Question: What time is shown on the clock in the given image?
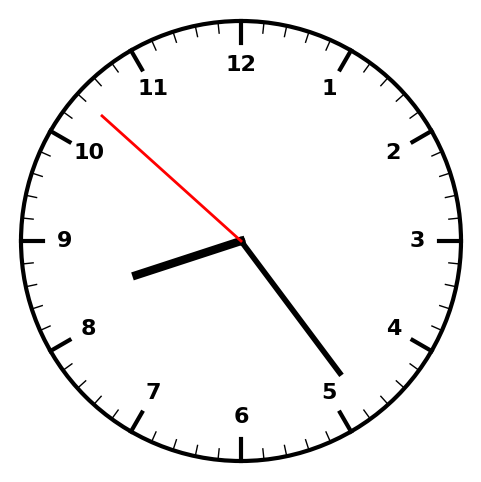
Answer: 08:23:52